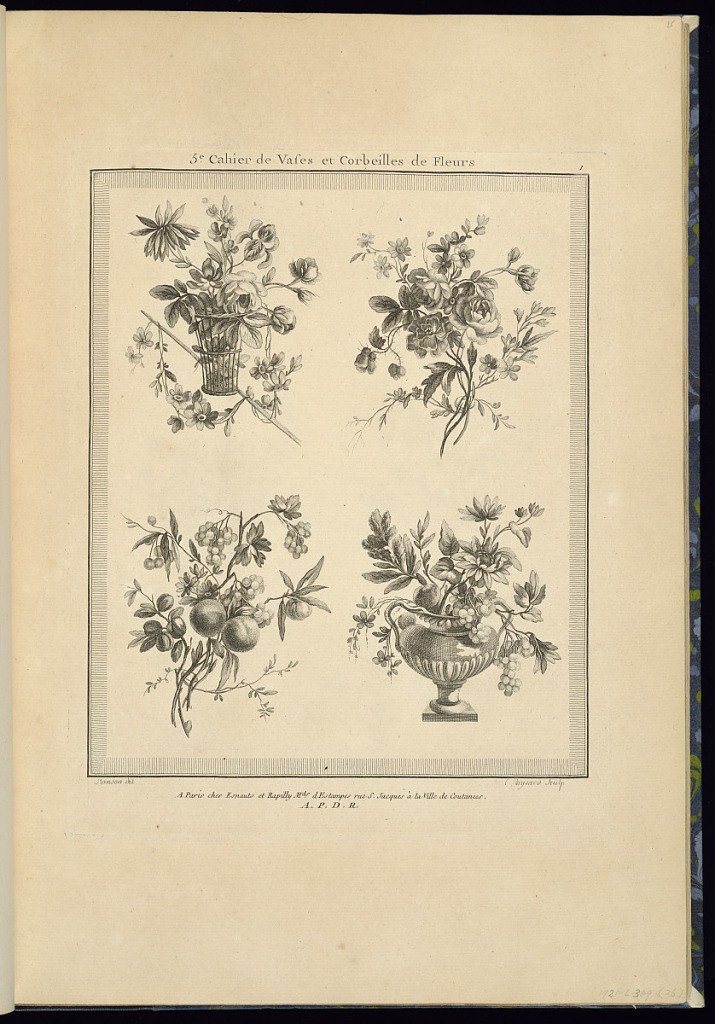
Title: Title Page
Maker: Pierre Ranson, French, 1736–1786
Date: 1778
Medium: Etching on laid paper
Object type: Print
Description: Title page and four ornament designs for flower and fruit arrangements and motifs. Upper left: a basket of flowers with a festoon of flowers. Upper right: a bouquet of flowers and foliate branches. Lower left: foliate branches of fruit and flowers. Lower right: a double-handled vase decorated with gadrooning with flowers, fruit, and foliate branches. The plate is titled, numbered, and signed.